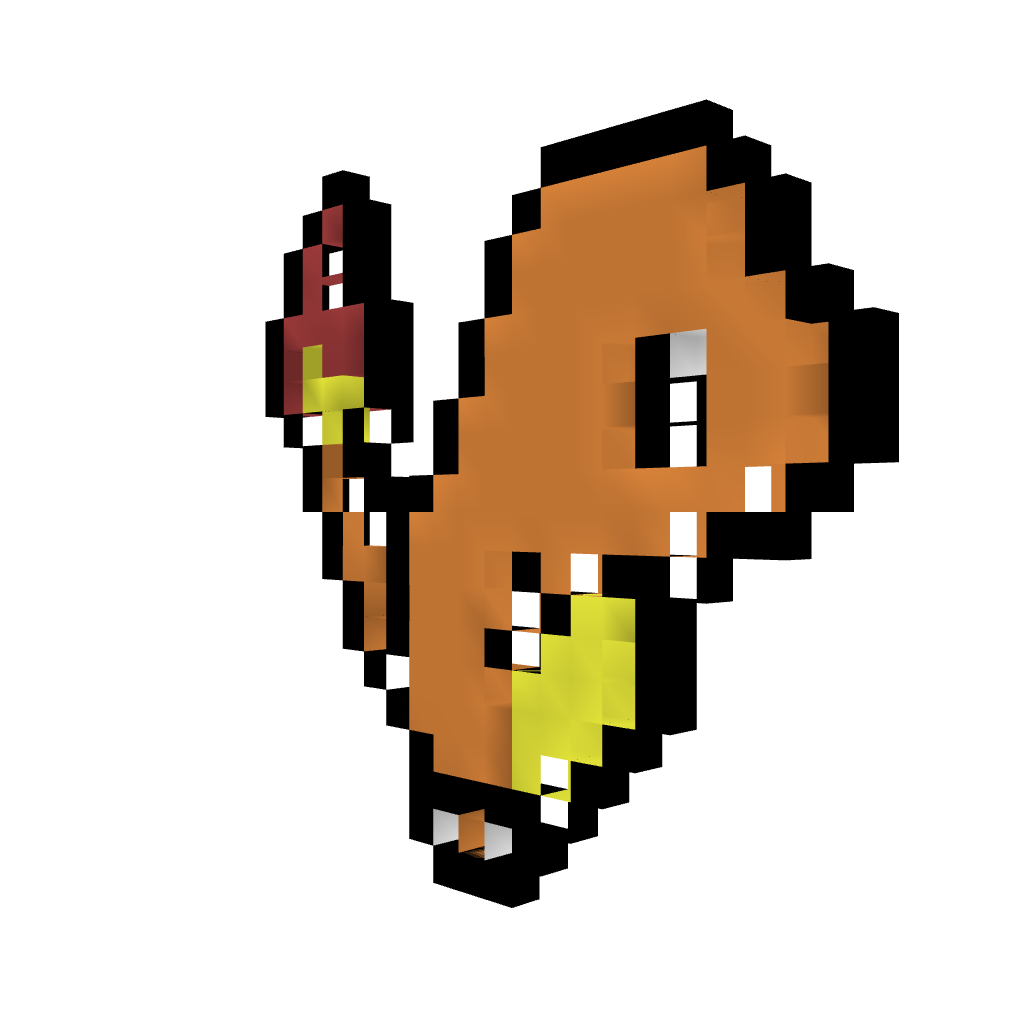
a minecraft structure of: Pokemon! bad low quality